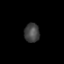
Tissue: prostate
Cell type: T cells
Senescence score: 0.2899
Nuclear area (px): 282
Mean DAPI intensity: 67.631